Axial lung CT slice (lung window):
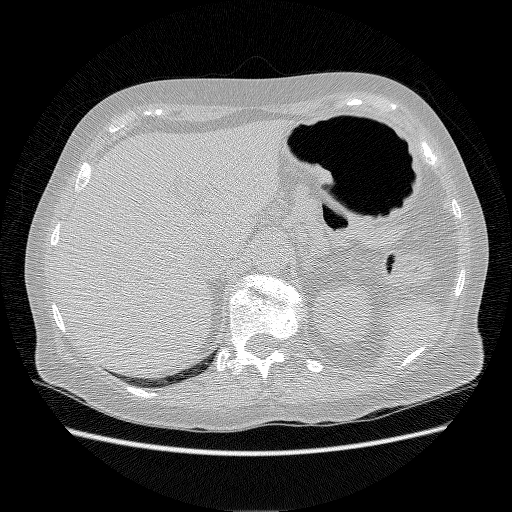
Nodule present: no